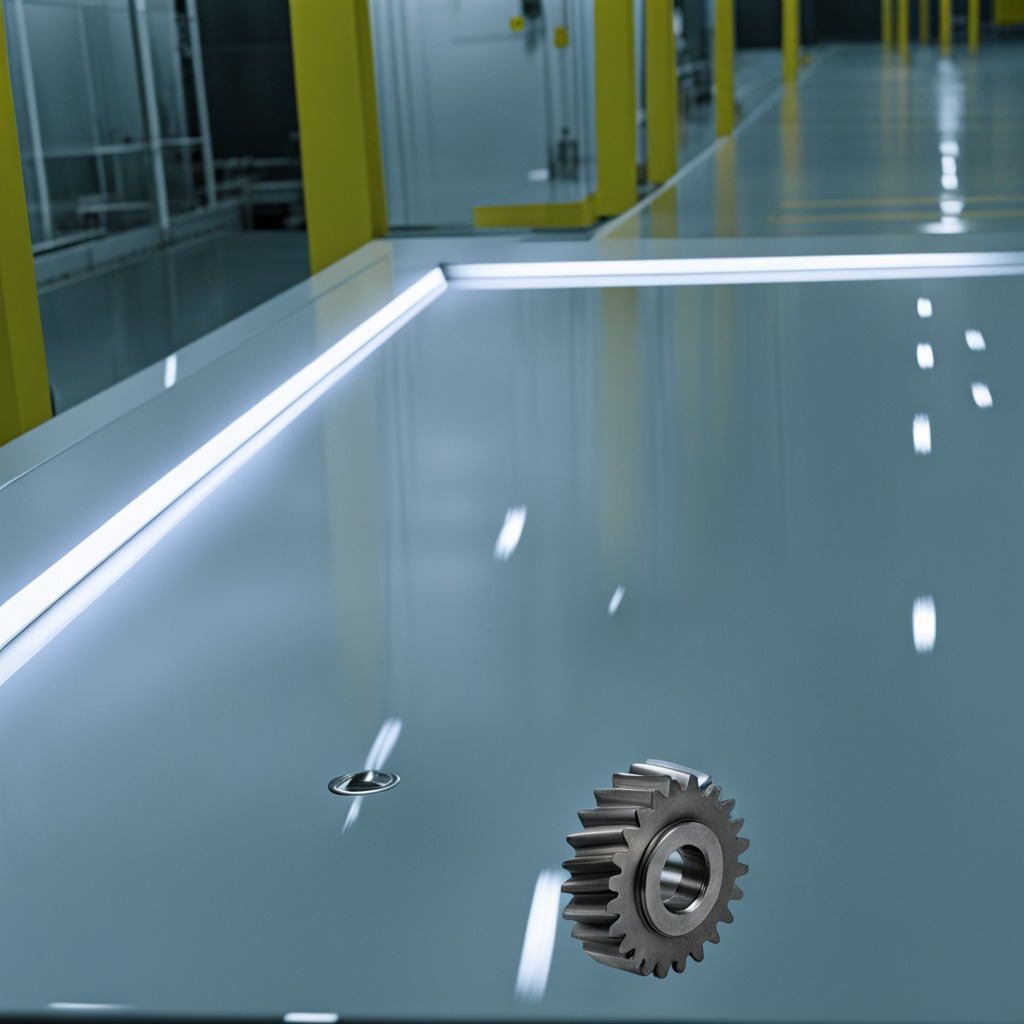
A steel gear with teeth is lying on the high-gloss table in a ship maintenance bay.